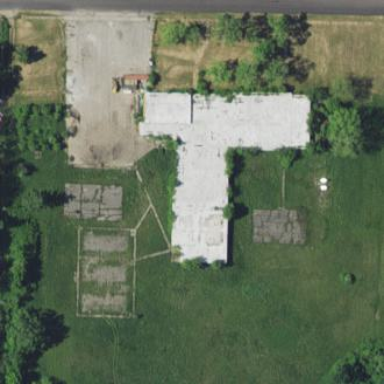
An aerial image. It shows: Brownfield site.